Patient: sex M, age 79
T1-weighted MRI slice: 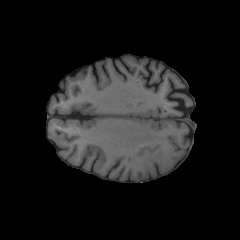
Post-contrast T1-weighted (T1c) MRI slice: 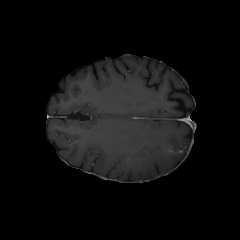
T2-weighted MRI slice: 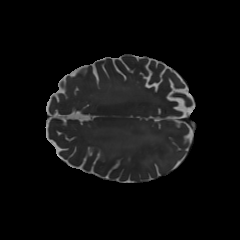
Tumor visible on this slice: yes
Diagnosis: Glioblastoma, IDH-wildtype
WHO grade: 4